Question: i want to remove default highlight of item selection in Android ActionBar, im using AppCompat

i try to set 'android:selectableItemBackground' to transparent by seting color, or transparent shape or event drawable transparent png but no success
'''
<style name="NActionBar" parent="@android:style/Widget.Holo.Light.ActionBar">
<item name="android:displayOptions">showHome|homeAsUp|showTitle</item>
<item name="displayOptions">showHome|homeAsUp|showTitle</item>
<item name="android:icon">@android:color/transparent</item>
<item name="android:titleTextStyle">@android:color/white</item>
<item name="android:selectableItemBackground">@android:color/transparent</item>
<item name="android:background">@drawable/ab_transparent_example</item>
</style>
'''
[EDIT]
style.xml
'''
<?xml version="1.0" encoding="utf-8"?>
<resources xmlns:android="http://schemas.android.com/apk/res/android">
<!--
Base application theme, dependent on API level. This theme is replaced
by AppBaseTheme from res/values-vXX/styles.xml on newer devices.
-->
<style name="AppBaseTheme" parent="Theme.AppCompat.Light">
<!--
Theme customizations available in newer API levels can go in
res/values-vXX/styles.xml, while customizations related to
backward-compatibility can go here.
-->
</style>
<!-- Application theme. -->
<style name="AppTheme" parent="AppBaseTheme">
<!-- All customizations that are NOT specific to a particular API-level can go here. -->
</style>
<style name="NTheme" parent="AppBaseTheme">
<item name="android:windowContentOverlay">@null</item>
<item name="android:buttonStyle">@style/NButton</item>
<item name="android:editTextStyle">@style/NEditText</item>
<item name="android:actionBarStyle">@style/NActionBar</item>
</style>
<style name="NThemeNoActionBar" parent="NTheme">
<item name="android:windowActionBar">false</item>
</style>
<style name="NButton" parent="android:style/Widget.Button">
<item name="android:background">@drawable/big_button</item>
<item name="android:textColor">@android:color/white</item>
</style>
<style name="NSmallButton" parent="android:style/Widget.Button">
<item name="android:background">@drawable/small_button</item>
<item name="android:textColor">@android:color/white</item>
<item name="android:textSize">10sp</item>
</style>
<style name="NEditText" parent="android:style/Widget.EditText">
<item name="android:background">@android:color/transparent</item>
<item name="android:textColor">@color/blue</item>
<item name="android:textColorHint">@color/blue</item>
</style>
<!-- ActionBar styles -->
<style name="NActionBar" parent="@android:style/Widget.Holo.Light.ActionBar">
<item name="android:displayOptions">showHome|homeAsUp|showTitle</item>
<item name="displayOptions">showHome|homeAsUp|showTitle</item>
<item name="android:icon">@android:color/transparent</item>
<item name="android:titleTextStyle">@android:color/white</item>
<item name="android:selectableItemBackground">@android:color/transparent</item>
<item name="android:background">@drawable/ab_transparent_example</item>
</style>
<style name="FullscreenTheme" parent="android:Theme.NoTitleBar">
<item name="android:windowContentOverlay">@null</item>
<item name="android:windowBackground">@null</item>
<item name="metaButtonBarStyle">@style/ButtonBar</item>
<item name="metaButtonBarButtonStyle">@style/ButtonBarButton</item>
</style>
<style name="ButtonBar">
<item name="android:paddingLeft">2dp</item>
<item name="android:paddingTop">5dp</item>
<item name="android:paddingRight">2dp</item>
<item name="android:paddingBottom">0dp</item>
<item name="android:background">@android:drawable/bottom_bar</item>
</style>
<style name="ButtonBarButton" />
<style name="FullHeightDialog" parent="android:style/Theme.Dialog">
<item name="android:windowNoTitle">true</item>
<item name="android:windowFrame">@null</item>
<item name="android:windowIsFloating">true</item>
<item name="android:windowBackground">@android:color/transparent</item>
</style>
'''
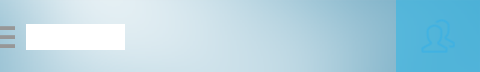
Answer: The 'actionBarItemBackground' theme attribute will allow you to change the action item selector.
If you're using it with ActionBarSherlock or ActionBarCompat, be sure to provide an entry with and without the 'android:' prefix.
In your style you can use below lines:
'''
<item name="android:actionBarItemBackground">@drawable/my_drawable</item>
<item name="actionBarItemBackground">@drawable/my_drawable</item>
'''
Hope it will help you..